Interaction volume radius: 5 \u00c5
Interaction volume height: 15 \u00c5
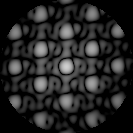
Disorder parameter: 0.08768